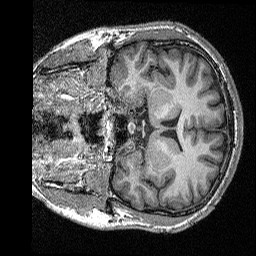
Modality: T1map
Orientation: coronal